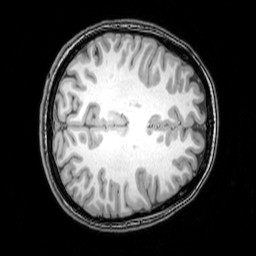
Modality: T1w
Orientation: axial
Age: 24
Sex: female
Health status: healthy
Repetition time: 0.081 s
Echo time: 0.037 s